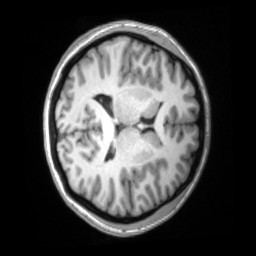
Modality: T1w
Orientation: axial
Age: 19
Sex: female
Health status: ill
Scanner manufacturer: siemens
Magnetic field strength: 3 T
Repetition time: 2.2 s
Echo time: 0.00157 s